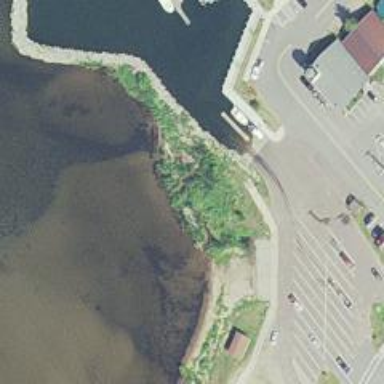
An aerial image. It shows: Slipway on leisure land.